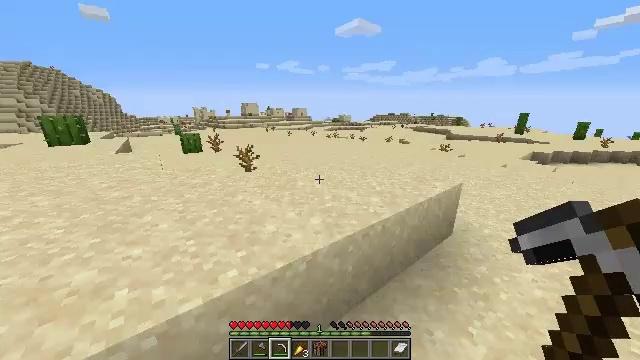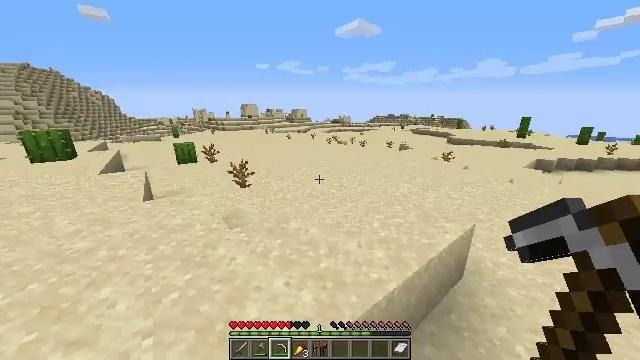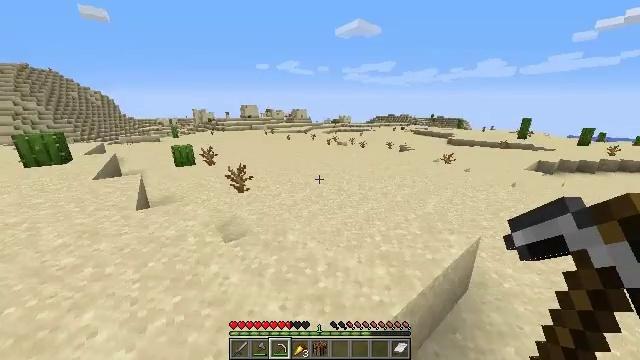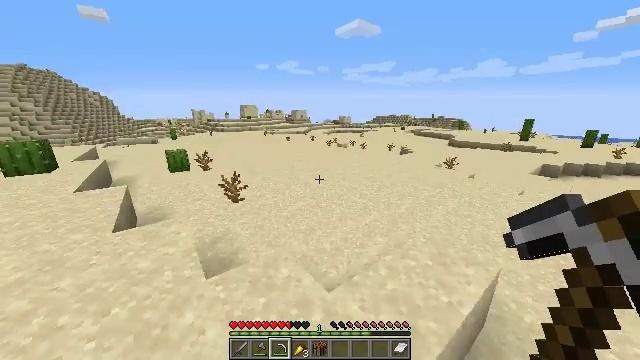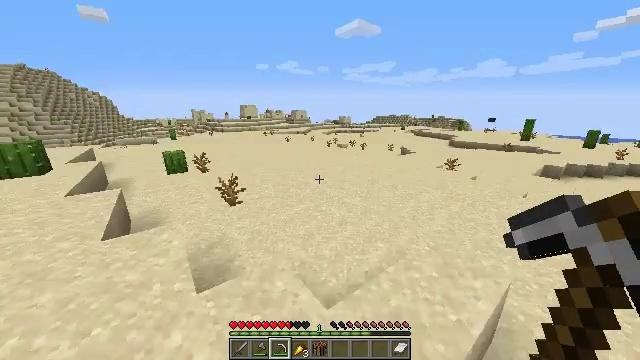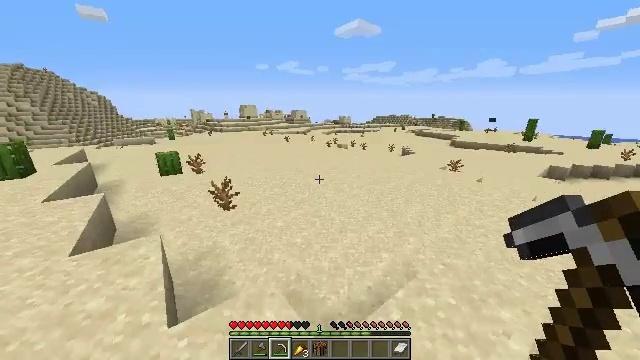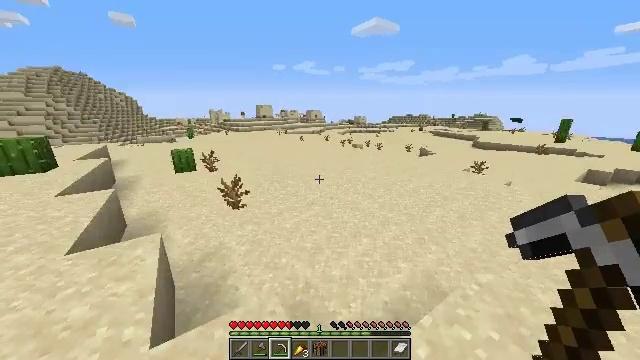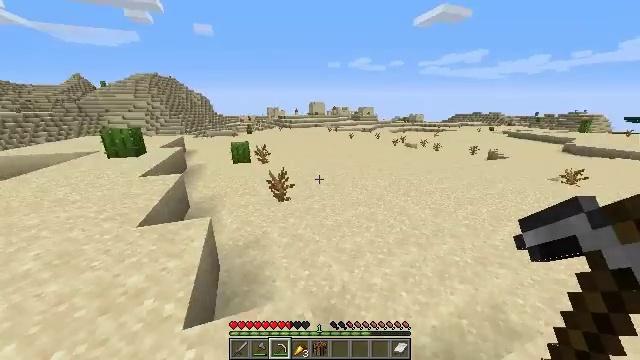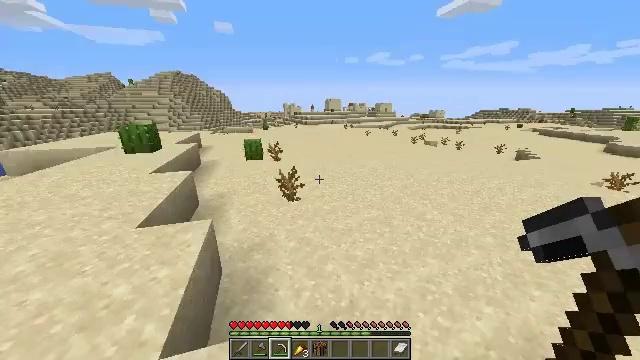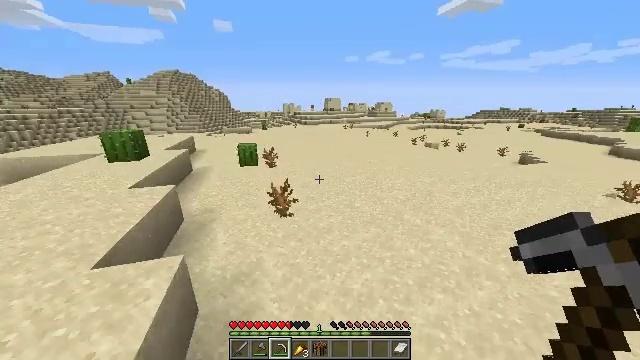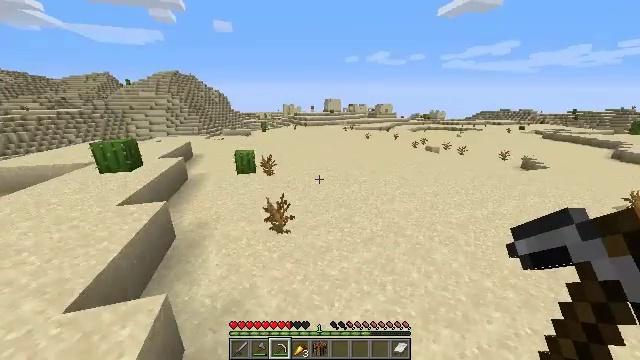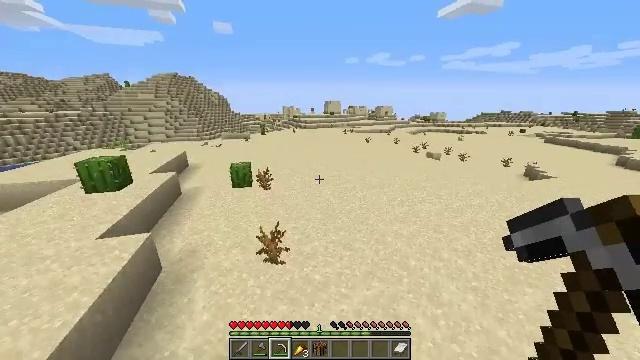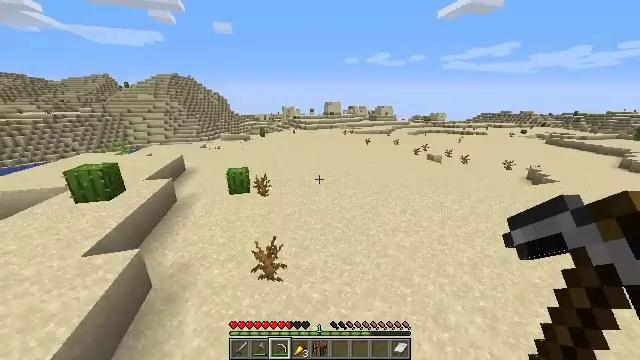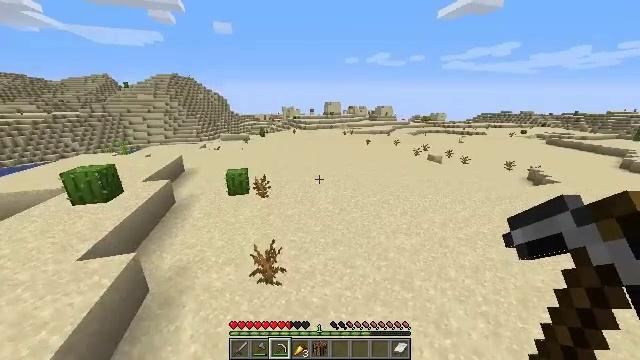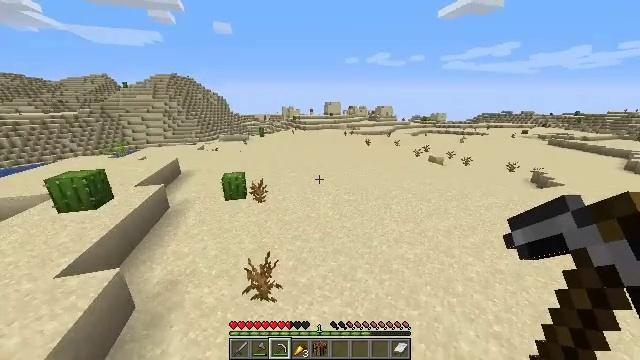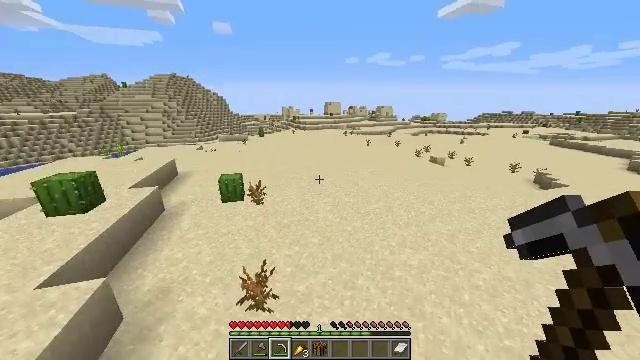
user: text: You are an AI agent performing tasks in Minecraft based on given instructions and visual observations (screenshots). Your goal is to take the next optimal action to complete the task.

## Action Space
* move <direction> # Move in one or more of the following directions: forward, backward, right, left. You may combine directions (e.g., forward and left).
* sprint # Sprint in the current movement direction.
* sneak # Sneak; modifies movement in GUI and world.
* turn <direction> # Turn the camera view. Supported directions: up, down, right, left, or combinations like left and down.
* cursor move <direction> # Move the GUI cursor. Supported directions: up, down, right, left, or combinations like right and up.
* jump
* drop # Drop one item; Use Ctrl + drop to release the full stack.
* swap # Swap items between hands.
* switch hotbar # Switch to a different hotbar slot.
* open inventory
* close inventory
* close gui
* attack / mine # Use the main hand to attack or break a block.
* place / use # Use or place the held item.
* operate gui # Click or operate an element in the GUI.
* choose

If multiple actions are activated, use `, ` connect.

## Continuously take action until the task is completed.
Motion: motion action
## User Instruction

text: Attack the hay block to get hay.
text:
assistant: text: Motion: move forward, jump
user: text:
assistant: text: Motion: move forward, jump
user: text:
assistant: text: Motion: move forward, jump
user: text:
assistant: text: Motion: move forward, jump
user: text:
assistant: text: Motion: move forward, jump
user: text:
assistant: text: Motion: move forward, turn left, jump
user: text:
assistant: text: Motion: move forward, turn left, jump
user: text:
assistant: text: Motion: move forward, turn left, jump
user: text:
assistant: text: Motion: move forward, jump
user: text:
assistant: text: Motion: move forward, jump
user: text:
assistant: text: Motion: move forward, jump
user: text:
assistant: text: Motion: move forward, jump
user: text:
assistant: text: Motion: move forward, jump
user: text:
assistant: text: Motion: move forward, jump
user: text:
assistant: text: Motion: move forward, jump
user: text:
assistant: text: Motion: move forward, jump
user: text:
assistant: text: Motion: move forward, jump
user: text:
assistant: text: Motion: move forward, jump
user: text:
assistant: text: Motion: move forward, jump
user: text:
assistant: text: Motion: move forward, jump
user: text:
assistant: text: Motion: move forward, jump
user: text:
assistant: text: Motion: move forward, jump
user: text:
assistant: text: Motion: move forward and move right, jump
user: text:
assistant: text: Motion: move forward and move right, jump
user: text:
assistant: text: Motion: move forward and move right, jump
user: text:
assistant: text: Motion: move forward and move right, jump
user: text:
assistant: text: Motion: move forward and move right, jump
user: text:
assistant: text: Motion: move forward, jump
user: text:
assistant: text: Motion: move forward, jump
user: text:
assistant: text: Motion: move forward, jump